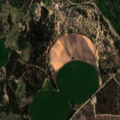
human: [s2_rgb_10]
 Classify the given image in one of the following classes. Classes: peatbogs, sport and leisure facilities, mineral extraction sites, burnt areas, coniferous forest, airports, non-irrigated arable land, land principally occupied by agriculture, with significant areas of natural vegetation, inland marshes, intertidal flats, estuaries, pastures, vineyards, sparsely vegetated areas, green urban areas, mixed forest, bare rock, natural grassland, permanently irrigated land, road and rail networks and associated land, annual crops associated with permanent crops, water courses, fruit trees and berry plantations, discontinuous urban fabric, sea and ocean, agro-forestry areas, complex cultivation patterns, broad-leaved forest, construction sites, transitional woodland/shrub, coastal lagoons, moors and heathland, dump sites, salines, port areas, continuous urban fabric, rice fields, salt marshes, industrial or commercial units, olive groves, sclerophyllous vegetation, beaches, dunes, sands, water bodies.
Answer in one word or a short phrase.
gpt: permanently irrigated land, vineyards, pastures, agro-forestry areas, broad-leaved forest, transitional woodland/shrub